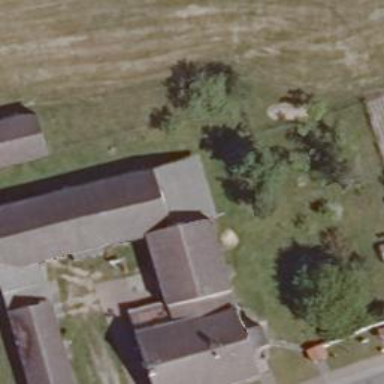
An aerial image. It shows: Simple and straightforward house.